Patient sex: M
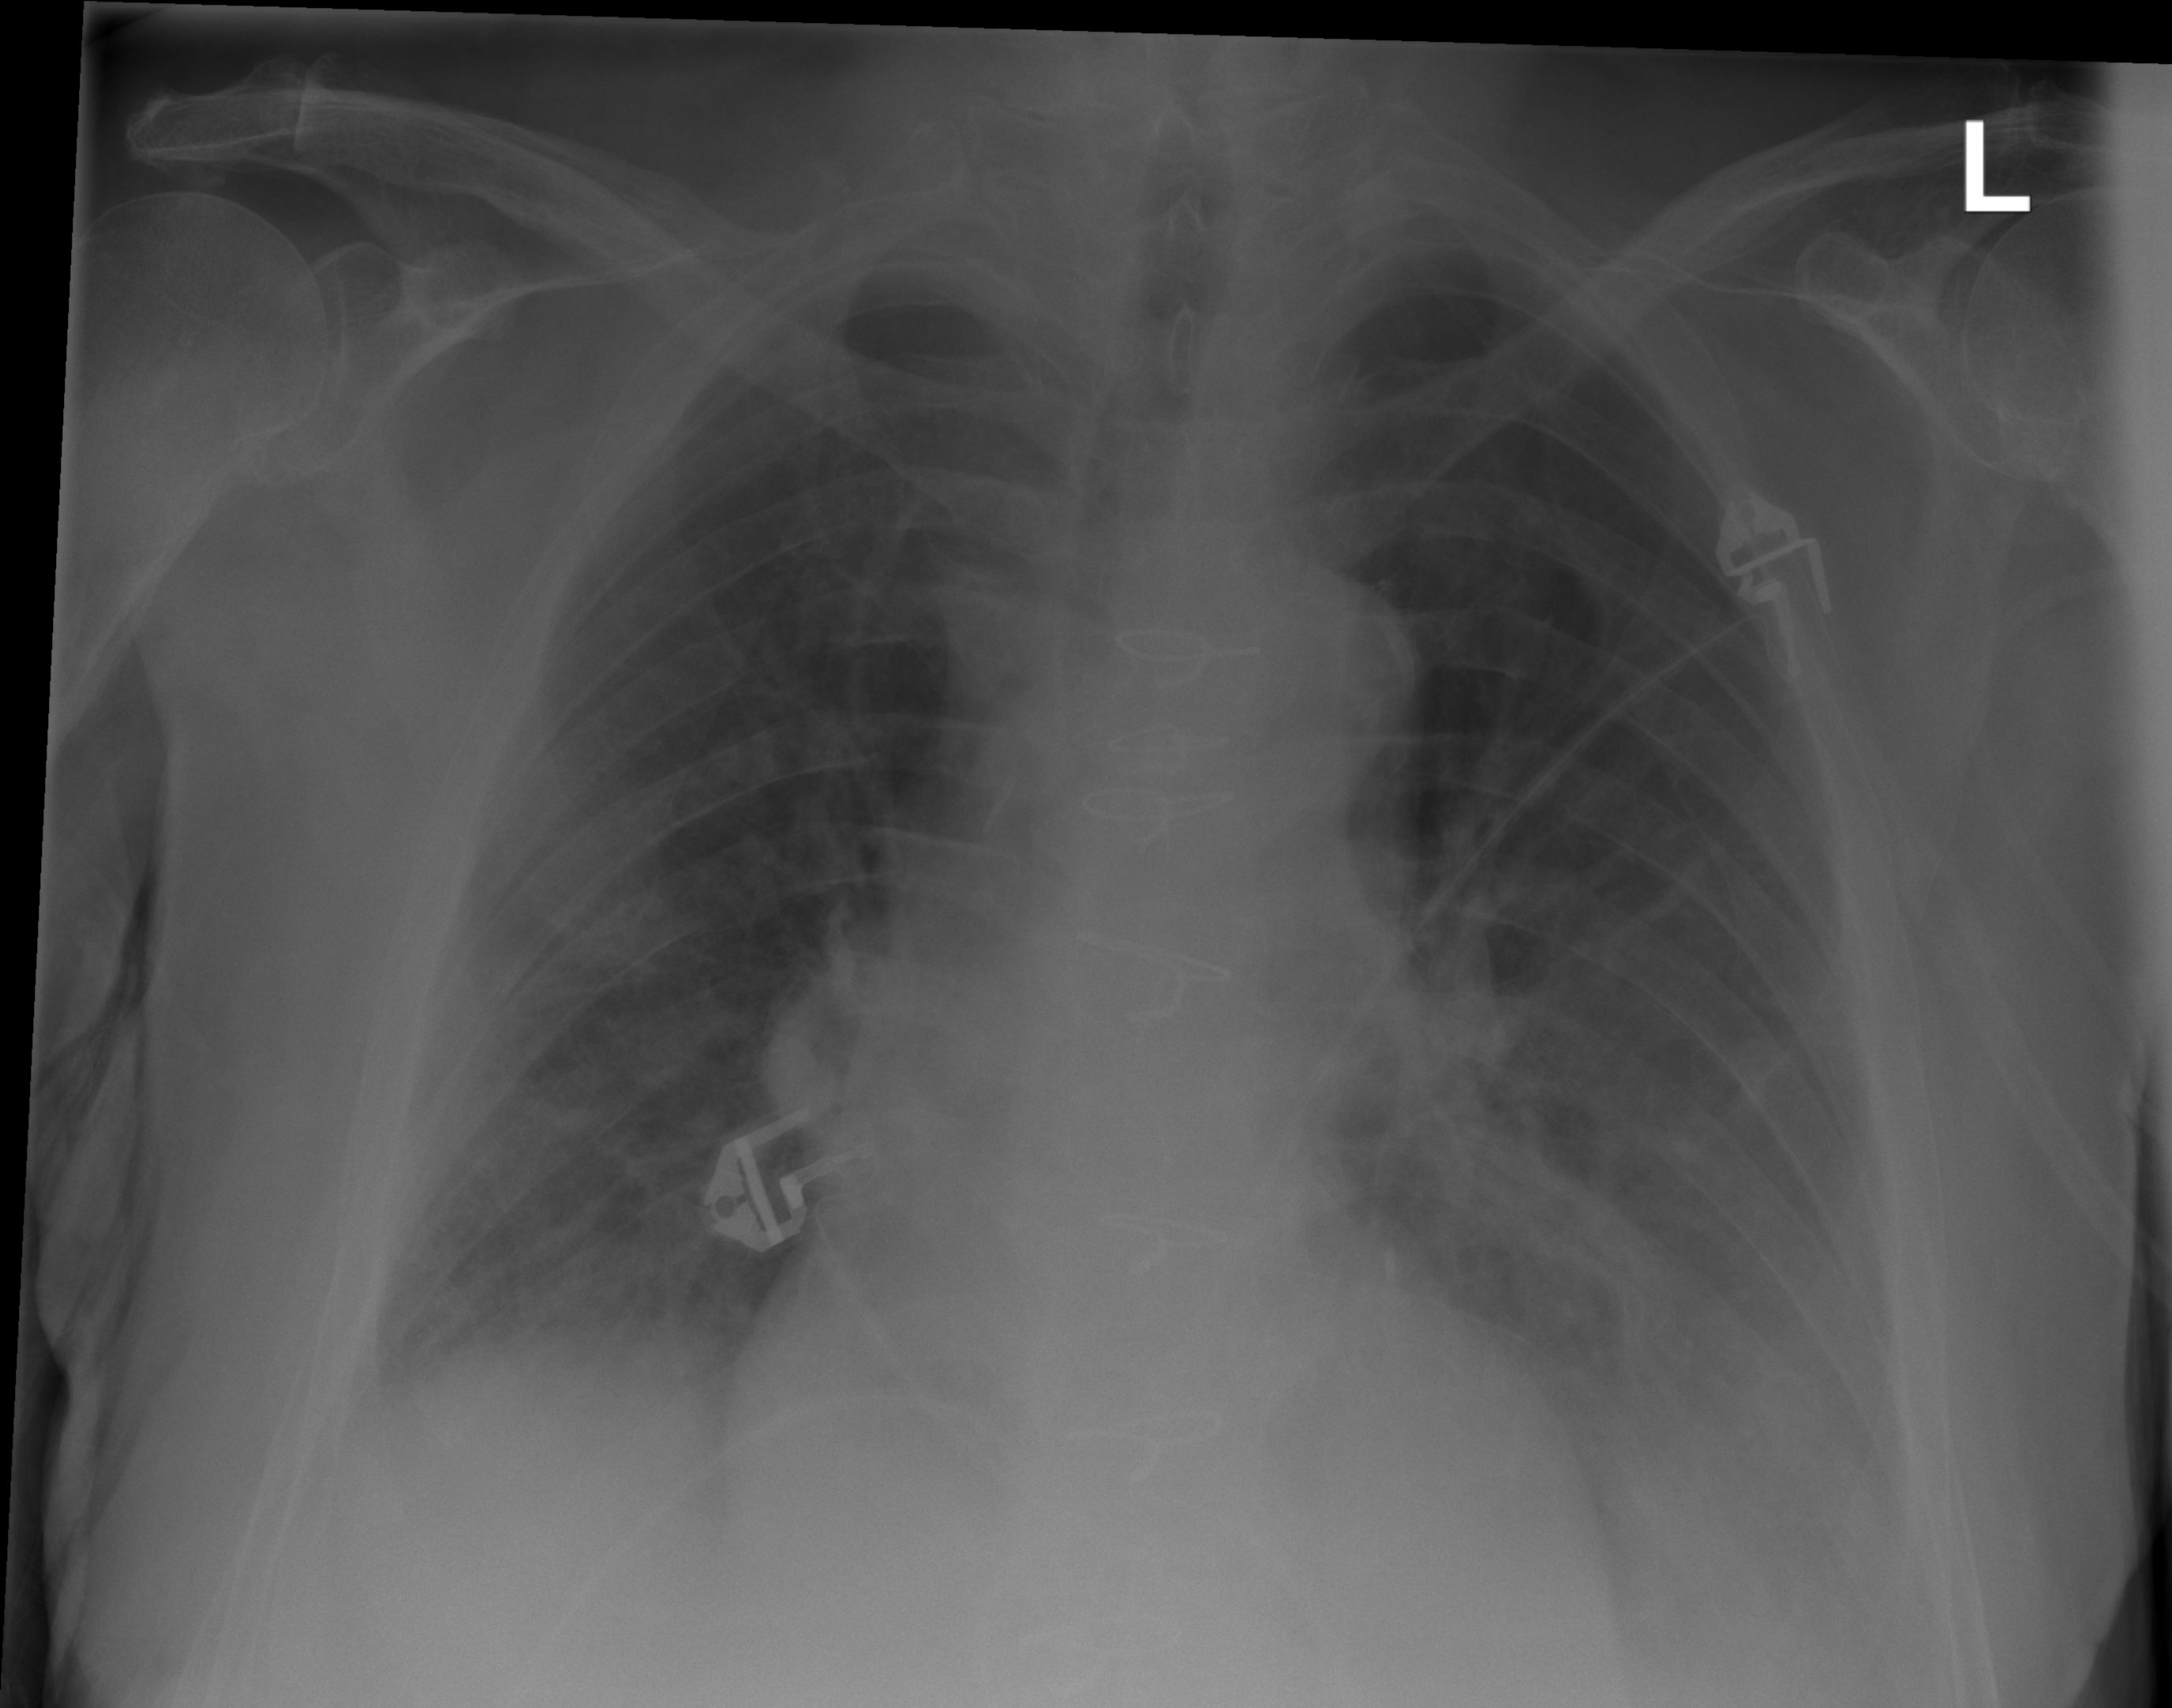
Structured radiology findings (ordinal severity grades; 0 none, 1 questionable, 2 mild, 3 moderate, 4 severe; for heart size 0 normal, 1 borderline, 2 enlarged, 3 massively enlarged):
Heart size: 0
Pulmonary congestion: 0
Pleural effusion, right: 2
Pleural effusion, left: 2
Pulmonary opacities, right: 0
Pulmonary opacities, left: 0
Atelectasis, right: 2
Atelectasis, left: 2